九年级 · 解析几何
如图, 在平面直角坐标系中, $\mathrm{AB}=\mathrm{AC}=10$, 线段 $\mathrm{BC}$ 在轴上, $\mathrm{BC}=12$, 点 $\mathrm{B}$ 的坐标为 $(-3,0)$, 线段 $\mathrm{AB}$ 交 $\mathrm{y}$ 轴于点 $\mathrm{E}$, 过 $\mathrm{A}$ 作 $\mathrm{AD} \perp \mathrm{BC}$ 于 $\mathrm{D}$, 动点 $\mathrm{P}$ 从原点出发, 以每秒 3 个单位的速度沿 $\mathrm{x}$ 轴向右运动, 设运动的时间为 $\mathrm{t}$ 秒.

（1）求点 $E$ 的坐标为;

（2）当 $\triangle \mathrm{BPE}$ 是等腰三角形时, 求 $\mathrm{t}$ 的值;

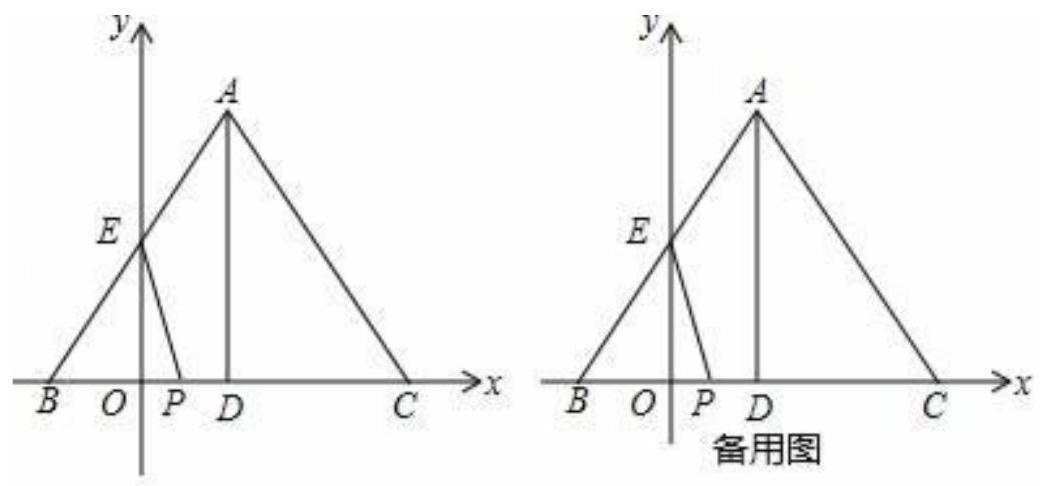
答案:  （1）E（0，4）；（2） $t=\frac{2}{3}$ 或 $t=1$ 或 $t=\frac{7}{18}$ ；（3）当 $t=1 ， C （ 11 ， 0 ）$

解析: (1) 首先求出直线 $\mathrm{AB}$ 的解析式, 即可得出结论;

(2) 先求出 $\mathrm{BE}=5$, 进而分别利用(1)当 $\mathrm{BE}=\mathrm{BP}$ 时,(2)当 $\mathrm{EB}=\mathrm{EP}$ 时,(3)当 $\mathrm{PB}=\mathrm{PE}$ 时, 得出的值即可;

(3) 首先得出 $\triangle P G F \sim \triangle P O E$, 再利用勾股定理得 $E P^{2}=O P^{2}+E O^{2}$, 进而求出 $\mathrm{t}$ 的值以及 $\mathrm{C}$点坐标.

【详解】解: (1) $\because \mathrm{AB}=\mathrm{AC}, \mathrm{AD} \perp \mathrm{BC}$,

$\therefore \mathrm{BD}=\mathrm{CD}=6$,

$\because \mathrm{AB}=10$,

$\therefore \mathrm{AD}=8$,

$\therefore \mathrm{A}(3,8)$,

设直线 $A B$ 的解析式为: $y=k x+b$, 则 $\left\{\begin{array}{l}-3 k+b=0 \\ 3 k+b=8\end{array}\right.$,

解得: $\left\{\begin{array}{l}k=\frac{3}{4} \\ b=4\end{array}\right.$,

$\therefore$ 直线 $\mathrm{AB}$ 的解析式为: $\mathrm{y}=\frac{3}{4} \mathrm{x}+4$,

$\therefore \mathrm{E}(0,4)$,

故答案为 0,4 ;

(2) $\because \mathrm{B}(-3,0), \mathrm{E}(0,4)$

$\therefore \mathrm{BE}=5$,

当 $\triangle \mathrm{BPE}$ 是等腰三角形有三种情况:

(1) 当 $\mathrm{BE}=\mathrm{BP}$ 时, $3+3 \mathrm{t}=5$, 解得: $\mathrm{t}=\frac{2}{3}$;

(2) 当 $\mathrm{EB}=\mathrm{EP}$ 时, $3 \mathrm{t}=3$, 解得: $\mathrm{t}=1$;